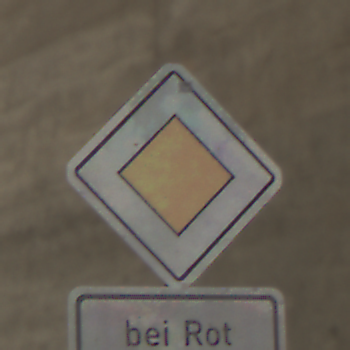
Verkehrszeichen: Vorfahrtsstrasse
Zusatzzeichen unten: HinweisDurchVerbaleAngabe5
Umgebung: Roofed, Tunnel
Tageszeit: Midday
Wetter: NotSpecified
Licht: Natural
Jahreszeit: NotSpecified
Kontrast: MediumContrast